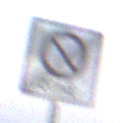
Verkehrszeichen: EndeEingeschraenktesHalteverbotZone
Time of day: SunriseSunset
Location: Outdoor (Suburban)
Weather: Clear
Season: NotSpecified
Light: Natural